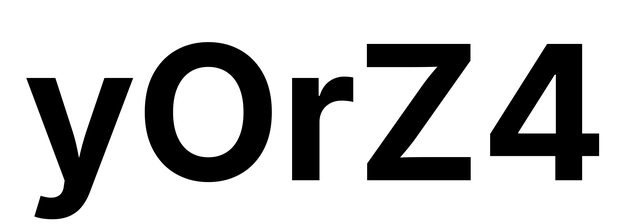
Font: Inter_Bold